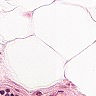
Metastatic tissue present: no